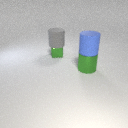
small green metal cube to the left of large green metal cylinder